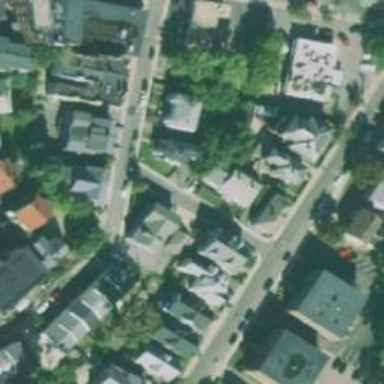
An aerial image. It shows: Residential road with separate asphalt sidewalk.